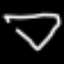
Label: diamond